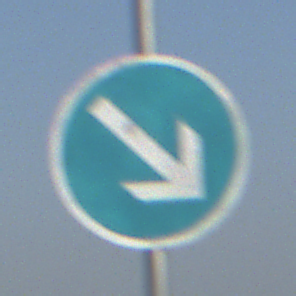
Verkehrszeichen: VorgeschriebeneVorbeifahrtRechts
Umgebung: Outdoor, Urban
Tageszeit: SunriseSunset
Wetter: Clear
Licht: Natural
Jahreszeit: NotSpecified
Kontrast: MediumContrast